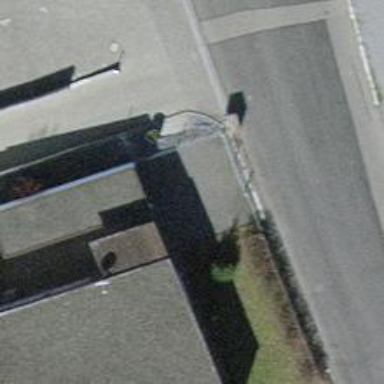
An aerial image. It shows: Bus stop with platform for public transport.